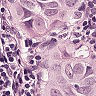
Metastatic tissue present: yes